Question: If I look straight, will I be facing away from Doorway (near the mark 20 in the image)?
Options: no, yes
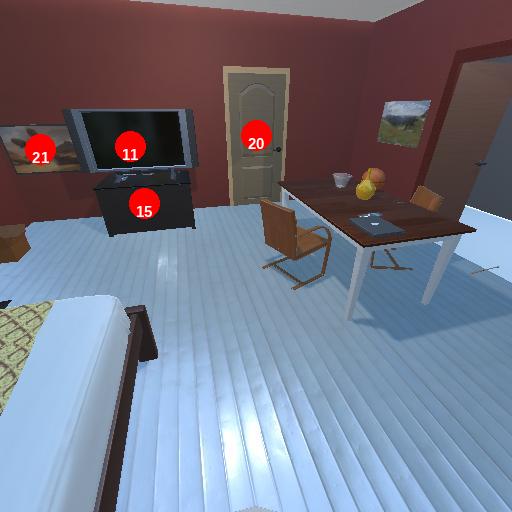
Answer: no